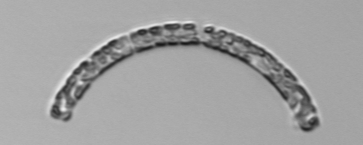
Label: Guinardia_striata